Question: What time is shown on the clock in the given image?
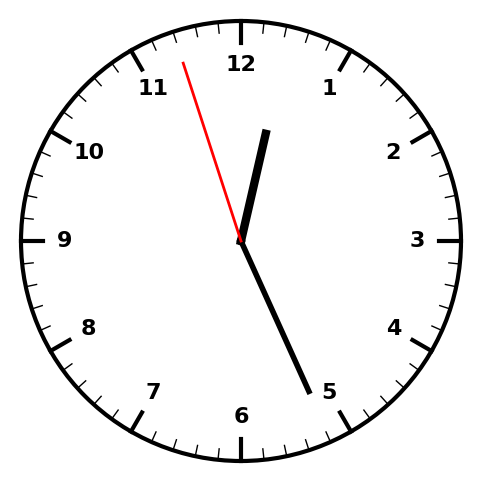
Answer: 12:25:57